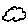
Label: cloud